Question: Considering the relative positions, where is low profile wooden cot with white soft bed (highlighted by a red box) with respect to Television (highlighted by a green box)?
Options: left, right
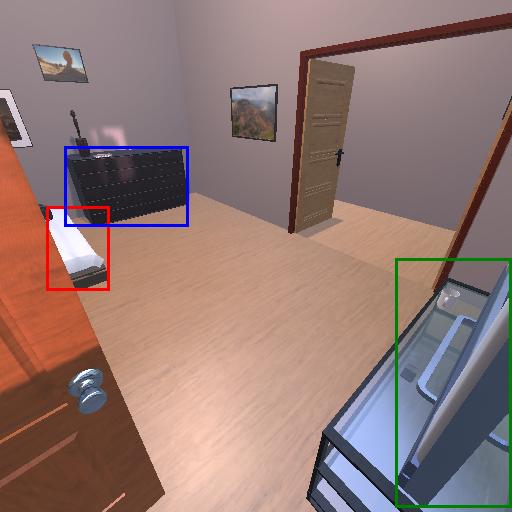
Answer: left